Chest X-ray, AP view. Patient: 25 years old, sex F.
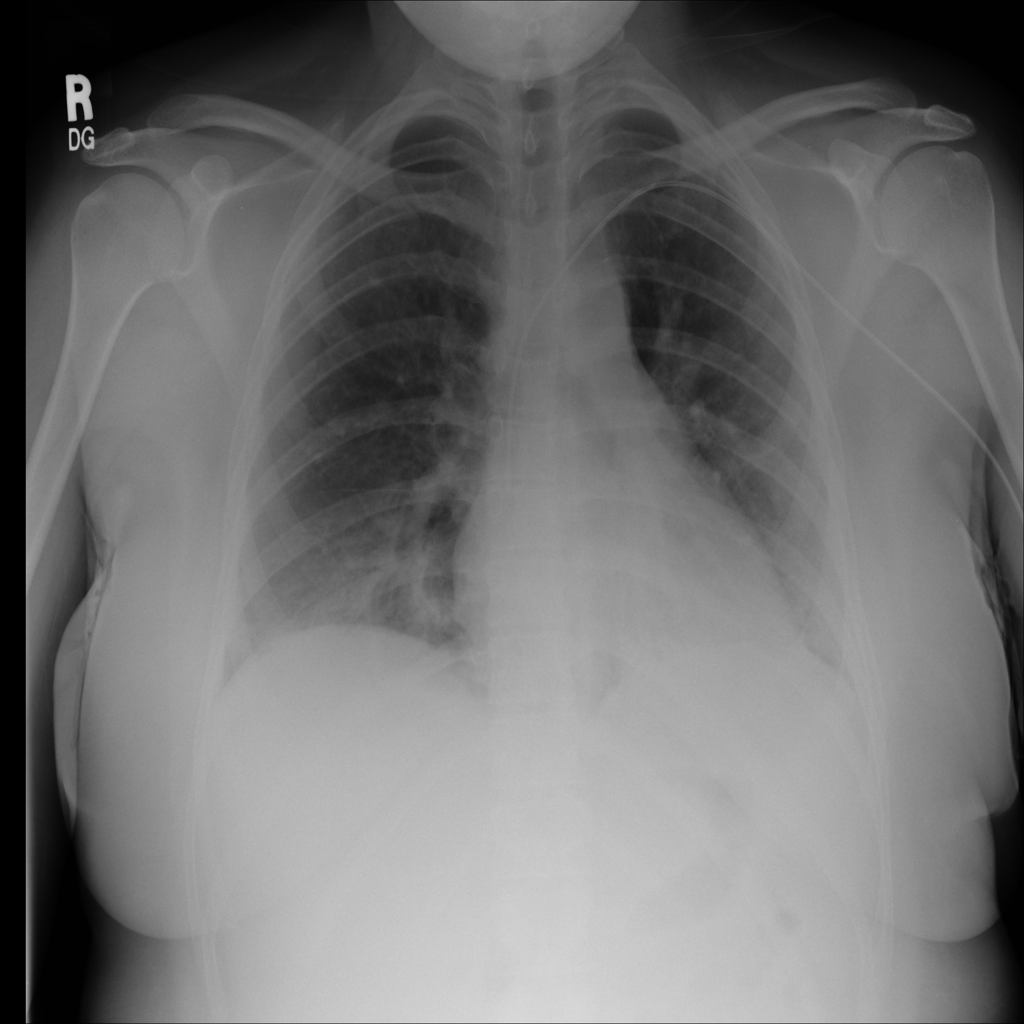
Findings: Infiltration